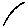
Label: line